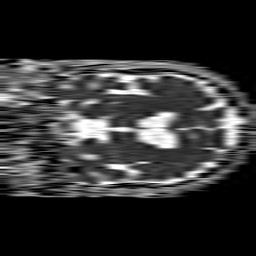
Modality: ADC
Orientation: coronal
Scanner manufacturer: philips
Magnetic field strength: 1.5 T
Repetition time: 4.6 s
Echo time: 0.08941 s